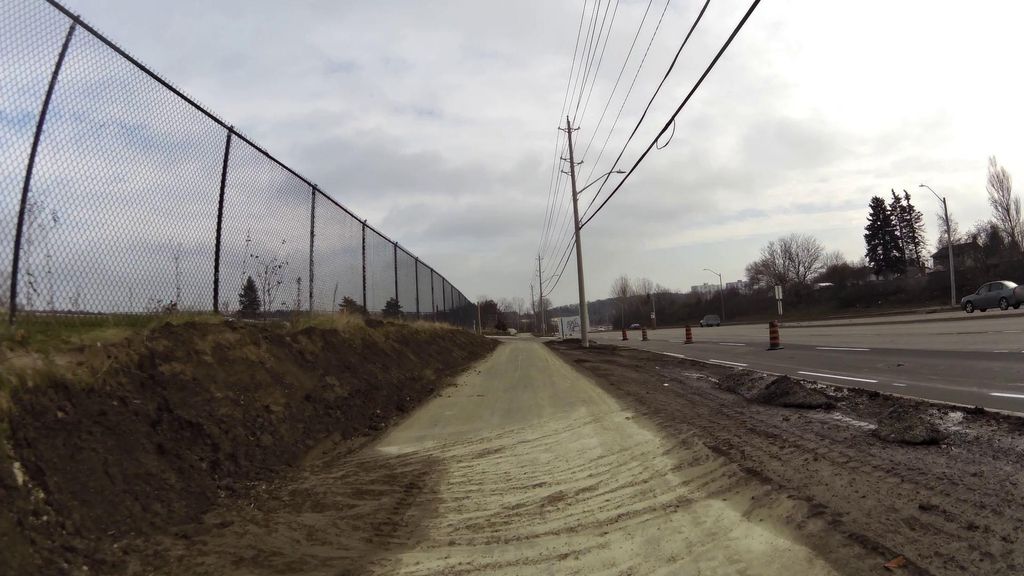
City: kitchener-waterloo